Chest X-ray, AP view. Patient: 53 years old, sex M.
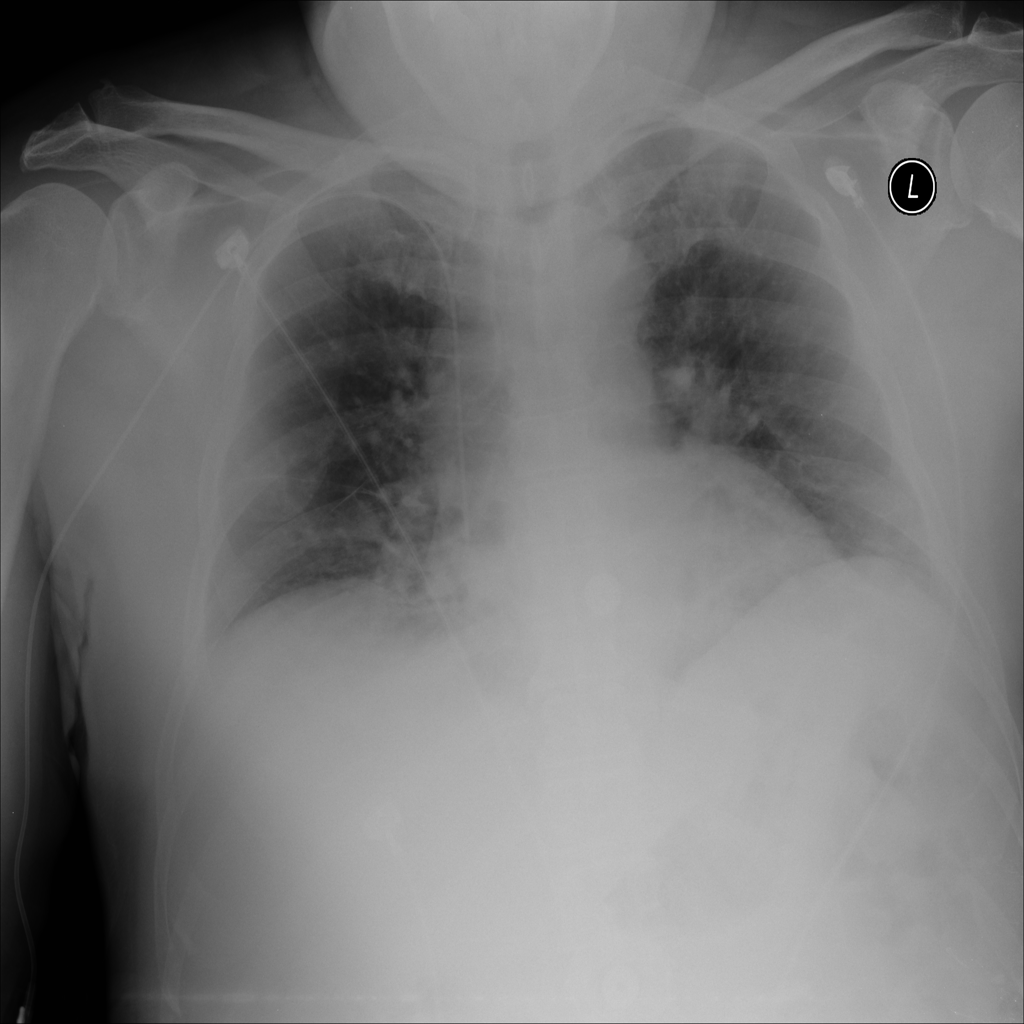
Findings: Edema